Question: I have been given a project for class and am stuck on a part of it. The project has this table in it:

How can I create this information into a sequential file to read into a C++ program? It looks like this would be a 3 dimensional array. Am I looking too far into this?
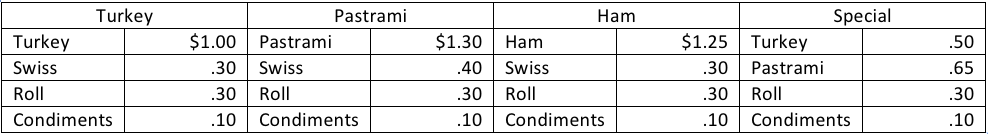
Answer: It depends on what you are trying to do. Typically if you are are just trying to read it in you can store it as a flat file. With flat files you typically have two common formats fixed length record or comma separate (there are other flat file formats you can implement but these are two common fomats).
In fixed length record each record is a fixed length and each field is a fixed length.
For example
'''
Turkey 1.00Swiss .30Roll .30Condiments .10
Pastrami 1.30Swiss .40Roll .30Condiments .10
'''
In comma separated language you can do it like this
Turkey,1.00,Swiss,.30,Roll,.30,Condiment,.10
With fixed length record the con is that once specified and depending on who is the recipient of the file is your fields can never grow. For example if your price field is five spaces you max value ever would be 99.99 and you would have a hard time ever increasing the field size because it would no longer be compatible if some other application depende on it being 5 characters. Comma separated is a little more flexible because the separator is the comma. With comma separate you can usually have the fields grow in size because your comma is the separator.
There is another option and that is to create a ini type of what I will call Domain Specific format as an example take a look below
'''
Sandwich: Turkey
Deli Slice: Turkey,1.00
Deli Slice: Swiss,.30
Bread: Roll,.30
Condiments: .30
Sandwich: Pastrami
Deli Slice: Pastrami,1.00
Deli Slice: Swiss,.40
Bread: Roll,.30
Condiments: .10
'''
This format is more flexible because you can add more fields. For example lets say you have a new sandwich called a california and it required meat cheese and also avocado. You can extend it like this
'''
Sandwich: California
Deli Slice: Turkey, 1.00
Deli Slice: American, .30
Deli Slice: Avocado, .50
Bread: Roll,.30
Condiments: .10
'''
With this third format and some careful programming your new sandwich will automatically be backwards compatible.
Each of the files takes a different strategy for reading it in. There is something called parsing and each file would have a different approach.
In the fixed length record the approach wouldnbe to read each column by character positions.
In the comma separated file you would need to tokenize each line read in in C++ you have a strtok but if you use managed C++ .net i believe you have a string.split.
With the third option you actually look for keywoards such as "Sandwich", "Deli SLice" etc and then you also have to tokenize the itmes because they